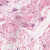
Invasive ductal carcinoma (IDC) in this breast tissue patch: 0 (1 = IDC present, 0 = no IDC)